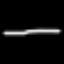
Label: line